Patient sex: M
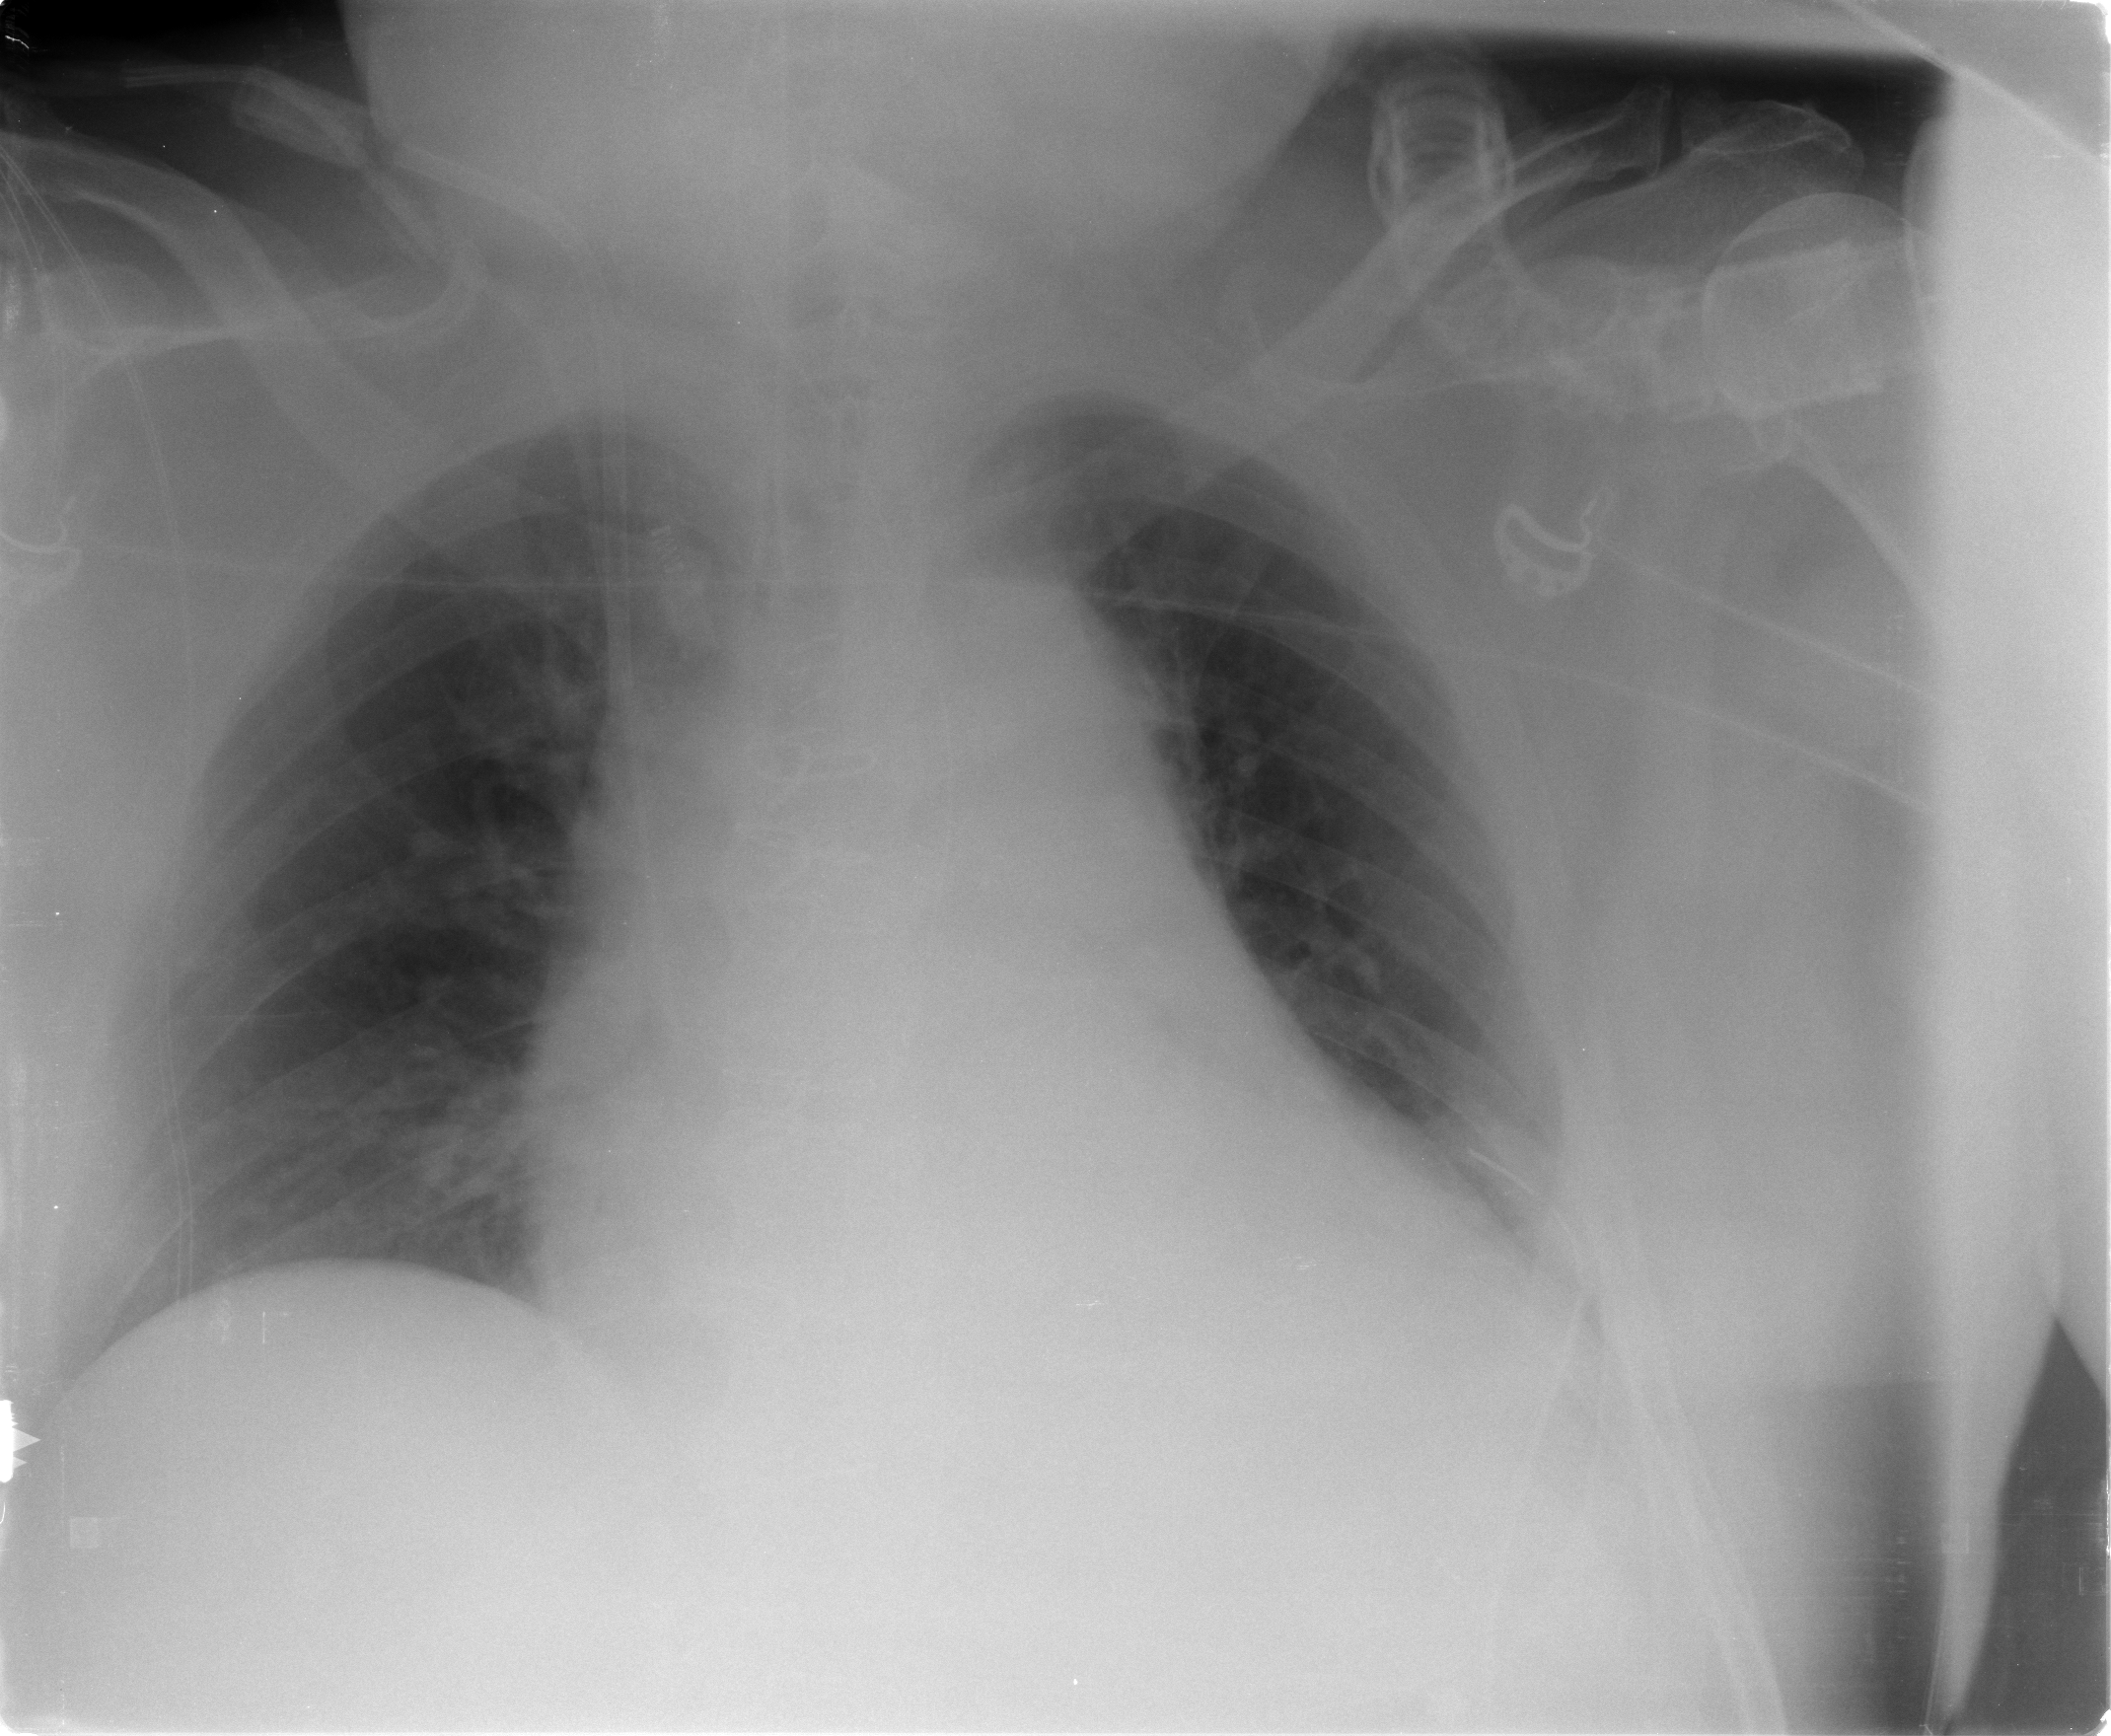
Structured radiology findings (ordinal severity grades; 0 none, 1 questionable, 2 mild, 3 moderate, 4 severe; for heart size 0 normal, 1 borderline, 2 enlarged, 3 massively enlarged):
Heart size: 2
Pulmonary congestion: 0
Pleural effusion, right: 1
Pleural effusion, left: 2
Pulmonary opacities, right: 0
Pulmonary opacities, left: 0
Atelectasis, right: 0
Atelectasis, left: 2